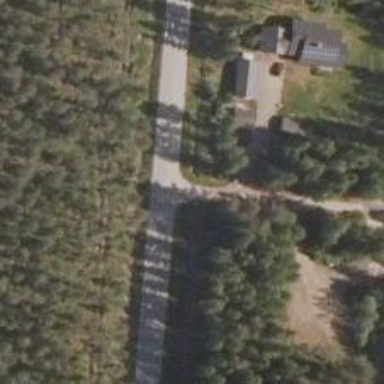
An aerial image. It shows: Asphalt cycleway.